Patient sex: M
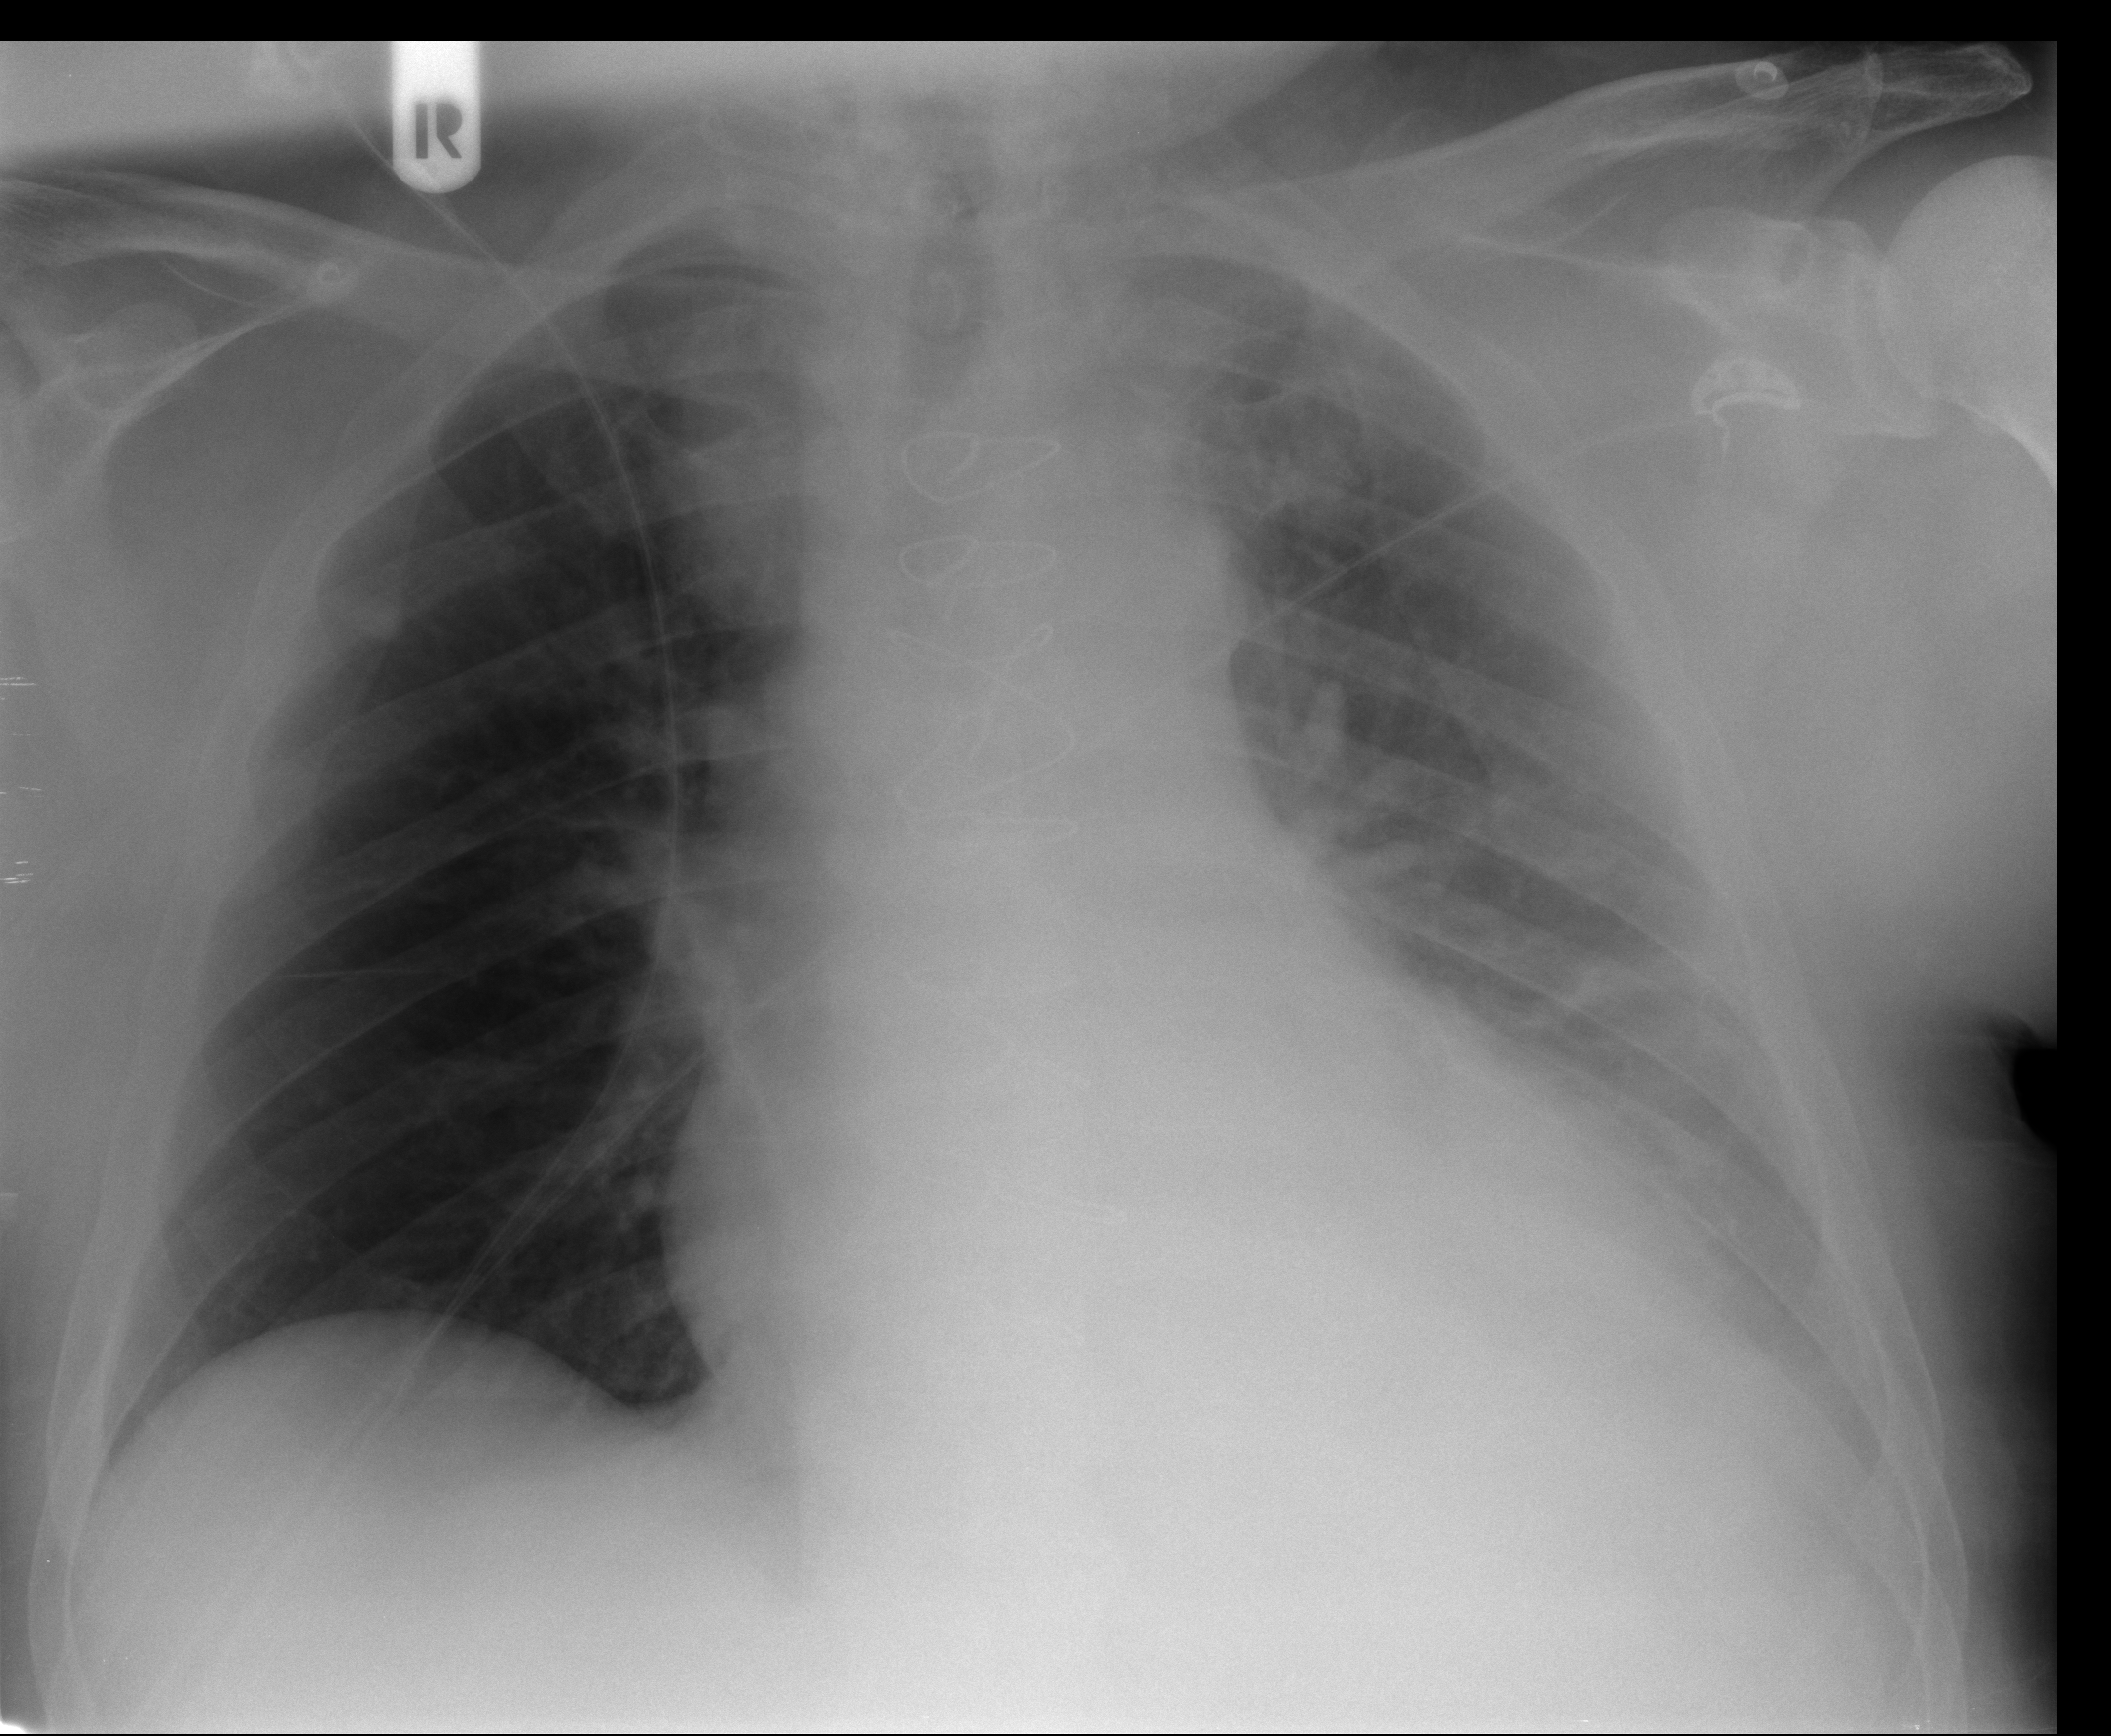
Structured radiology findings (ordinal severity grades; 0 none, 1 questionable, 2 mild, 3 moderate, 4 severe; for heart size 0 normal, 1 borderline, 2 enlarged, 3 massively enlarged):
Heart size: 2
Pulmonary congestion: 2
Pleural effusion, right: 0
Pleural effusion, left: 2
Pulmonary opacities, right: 0
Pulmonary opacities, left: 2
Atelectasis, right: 0
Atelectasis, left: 2